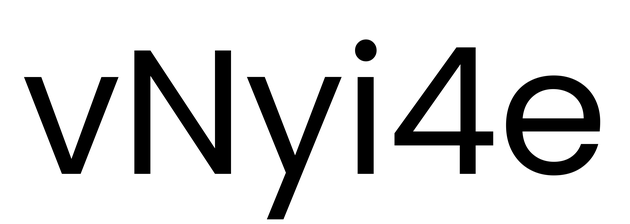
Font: Poppins-Regular